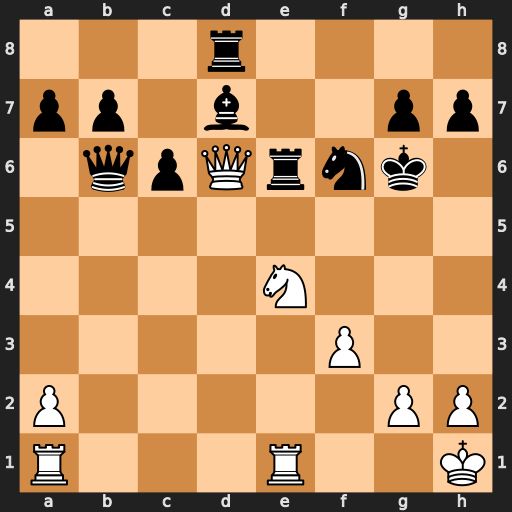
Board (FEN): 3r4/pp1b2pp/1qpQrnk1/8/4N3/5P2/P5PP/R3R2K
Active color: w
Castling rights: -
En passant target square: -
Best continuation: Qg3+ Kf7 Ng5+ Kg8 Nxe6